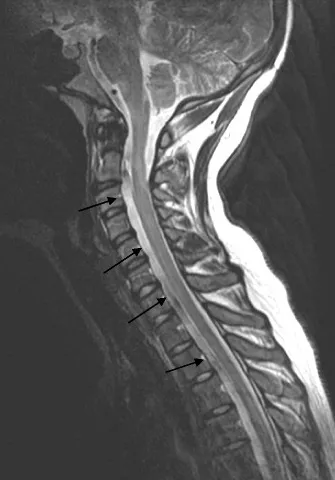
T2-weighted MRI of the spinal canal in the sagittal plane demonstrates a probable arachnoid cyst located anterior to the spinal cord from C2 and downwards. Additional MRI of the thoracic spine showed extension down to Th10. The MRI was performed one year after the accident.
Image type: radiology (mri)